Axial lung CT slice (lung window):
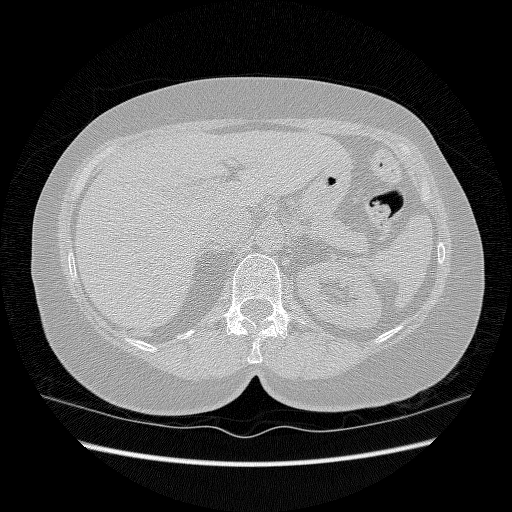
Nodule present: no